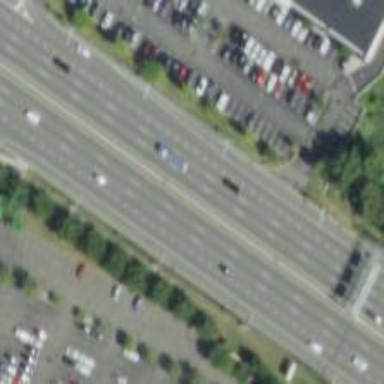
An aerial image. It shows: Urban freeway or expressway classified as trunk highway.